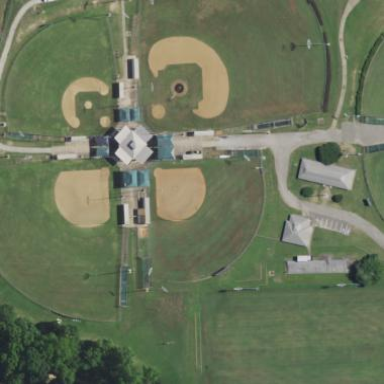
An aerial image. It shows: Softball pitch for leisure and sport activities.